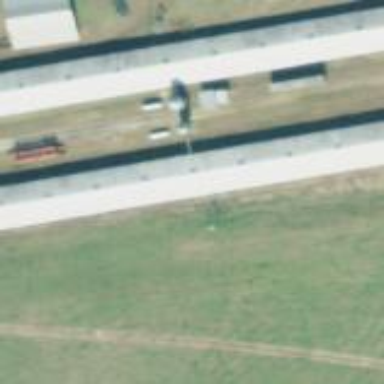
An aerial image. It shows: Poultry house.